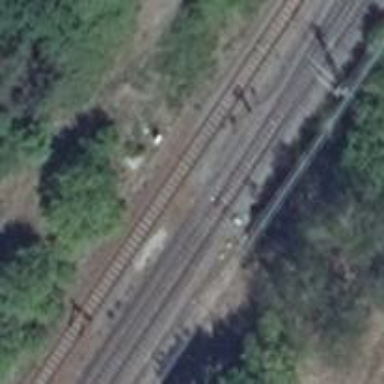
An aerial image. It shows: Railway switch.